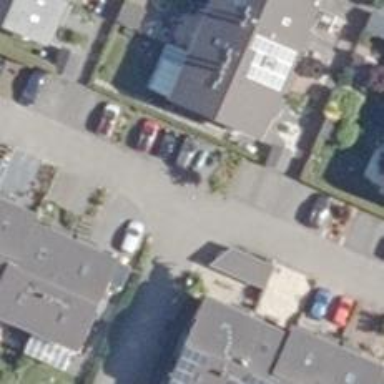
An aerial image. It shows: Living street.